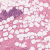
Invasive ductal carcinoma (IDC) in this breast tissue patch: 0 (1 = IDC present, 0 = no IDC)